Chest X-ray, PA view. Patient: 69 years old, sex F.
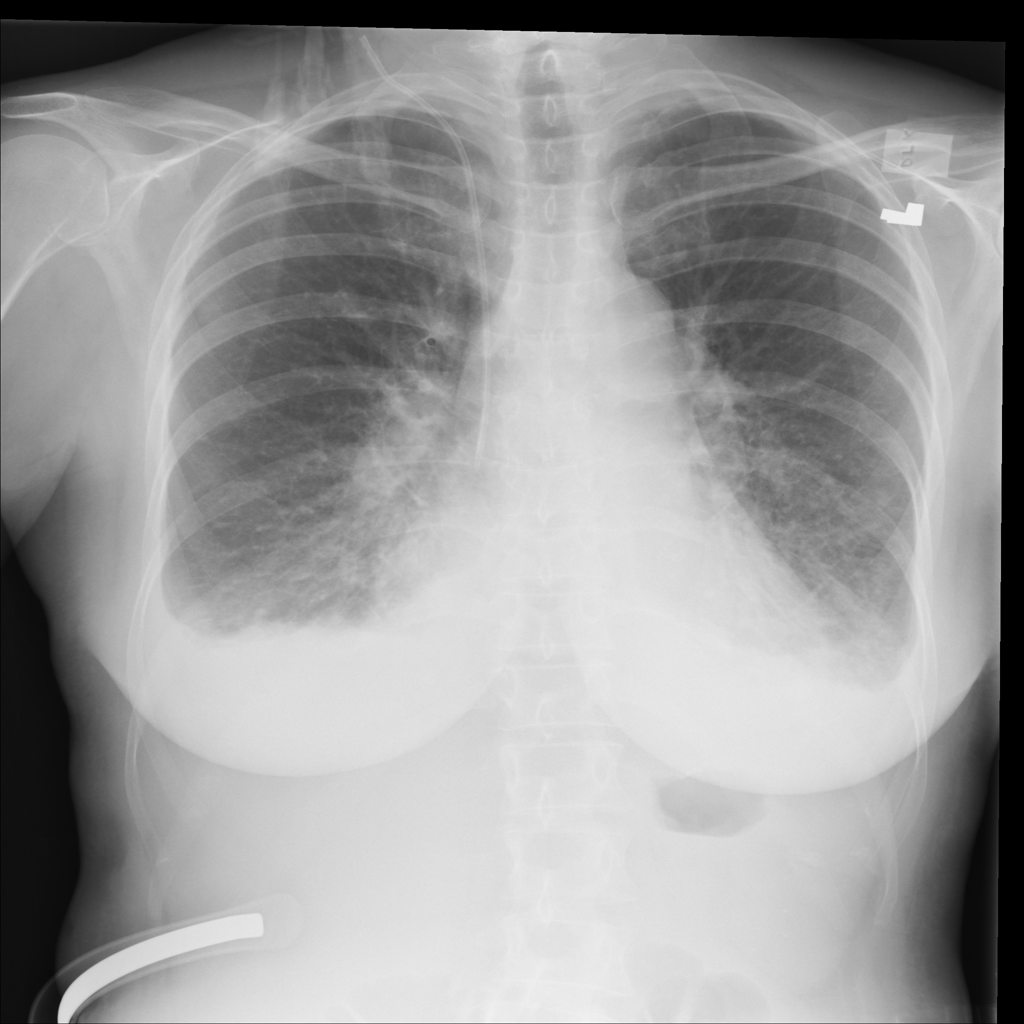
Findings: Effusion